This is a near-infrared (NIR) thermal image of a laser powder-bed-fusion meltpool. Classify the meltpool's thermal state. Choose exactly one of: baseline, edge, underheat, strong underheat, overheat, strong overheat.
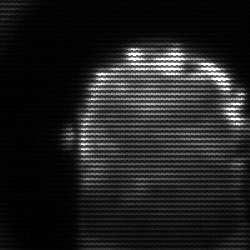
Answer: baseline